Aerial crown-view tile of a tropical tree (Barro Colorado Island, Panama), acquired 20241216:
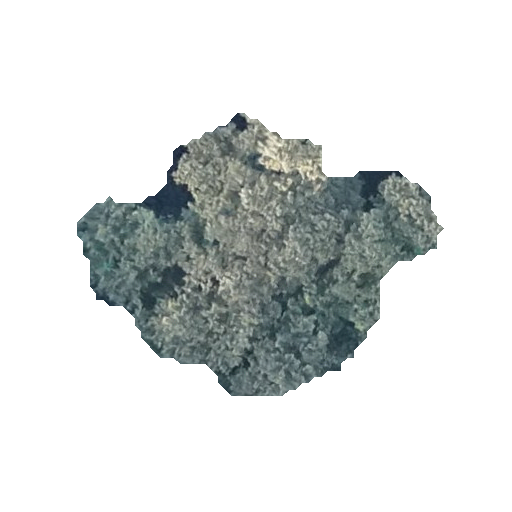
Species: Luehea seemannii
GBIF accepted scientific name: Luehea seemannii
Crown area: 89.835 m²